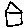
Label: house